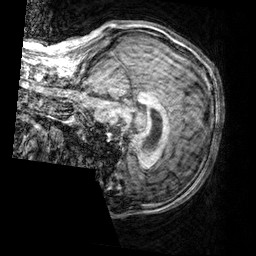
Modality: T1w
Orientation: sagittal
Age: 32
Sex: male
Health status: healthy
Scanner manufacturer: siemens
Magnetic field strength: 3 T
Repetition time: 2.3 s
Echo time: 0.00303 s